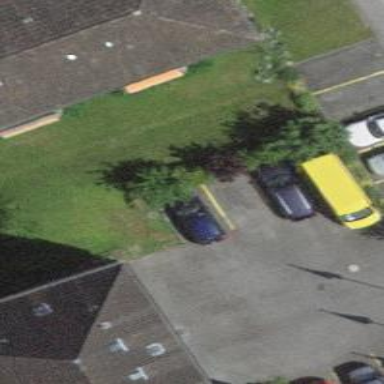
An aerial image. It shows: Parking area with surface.